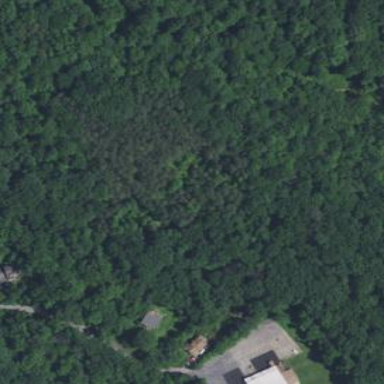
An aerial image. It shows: Evergreen needle-leaved woodland.